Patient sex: M
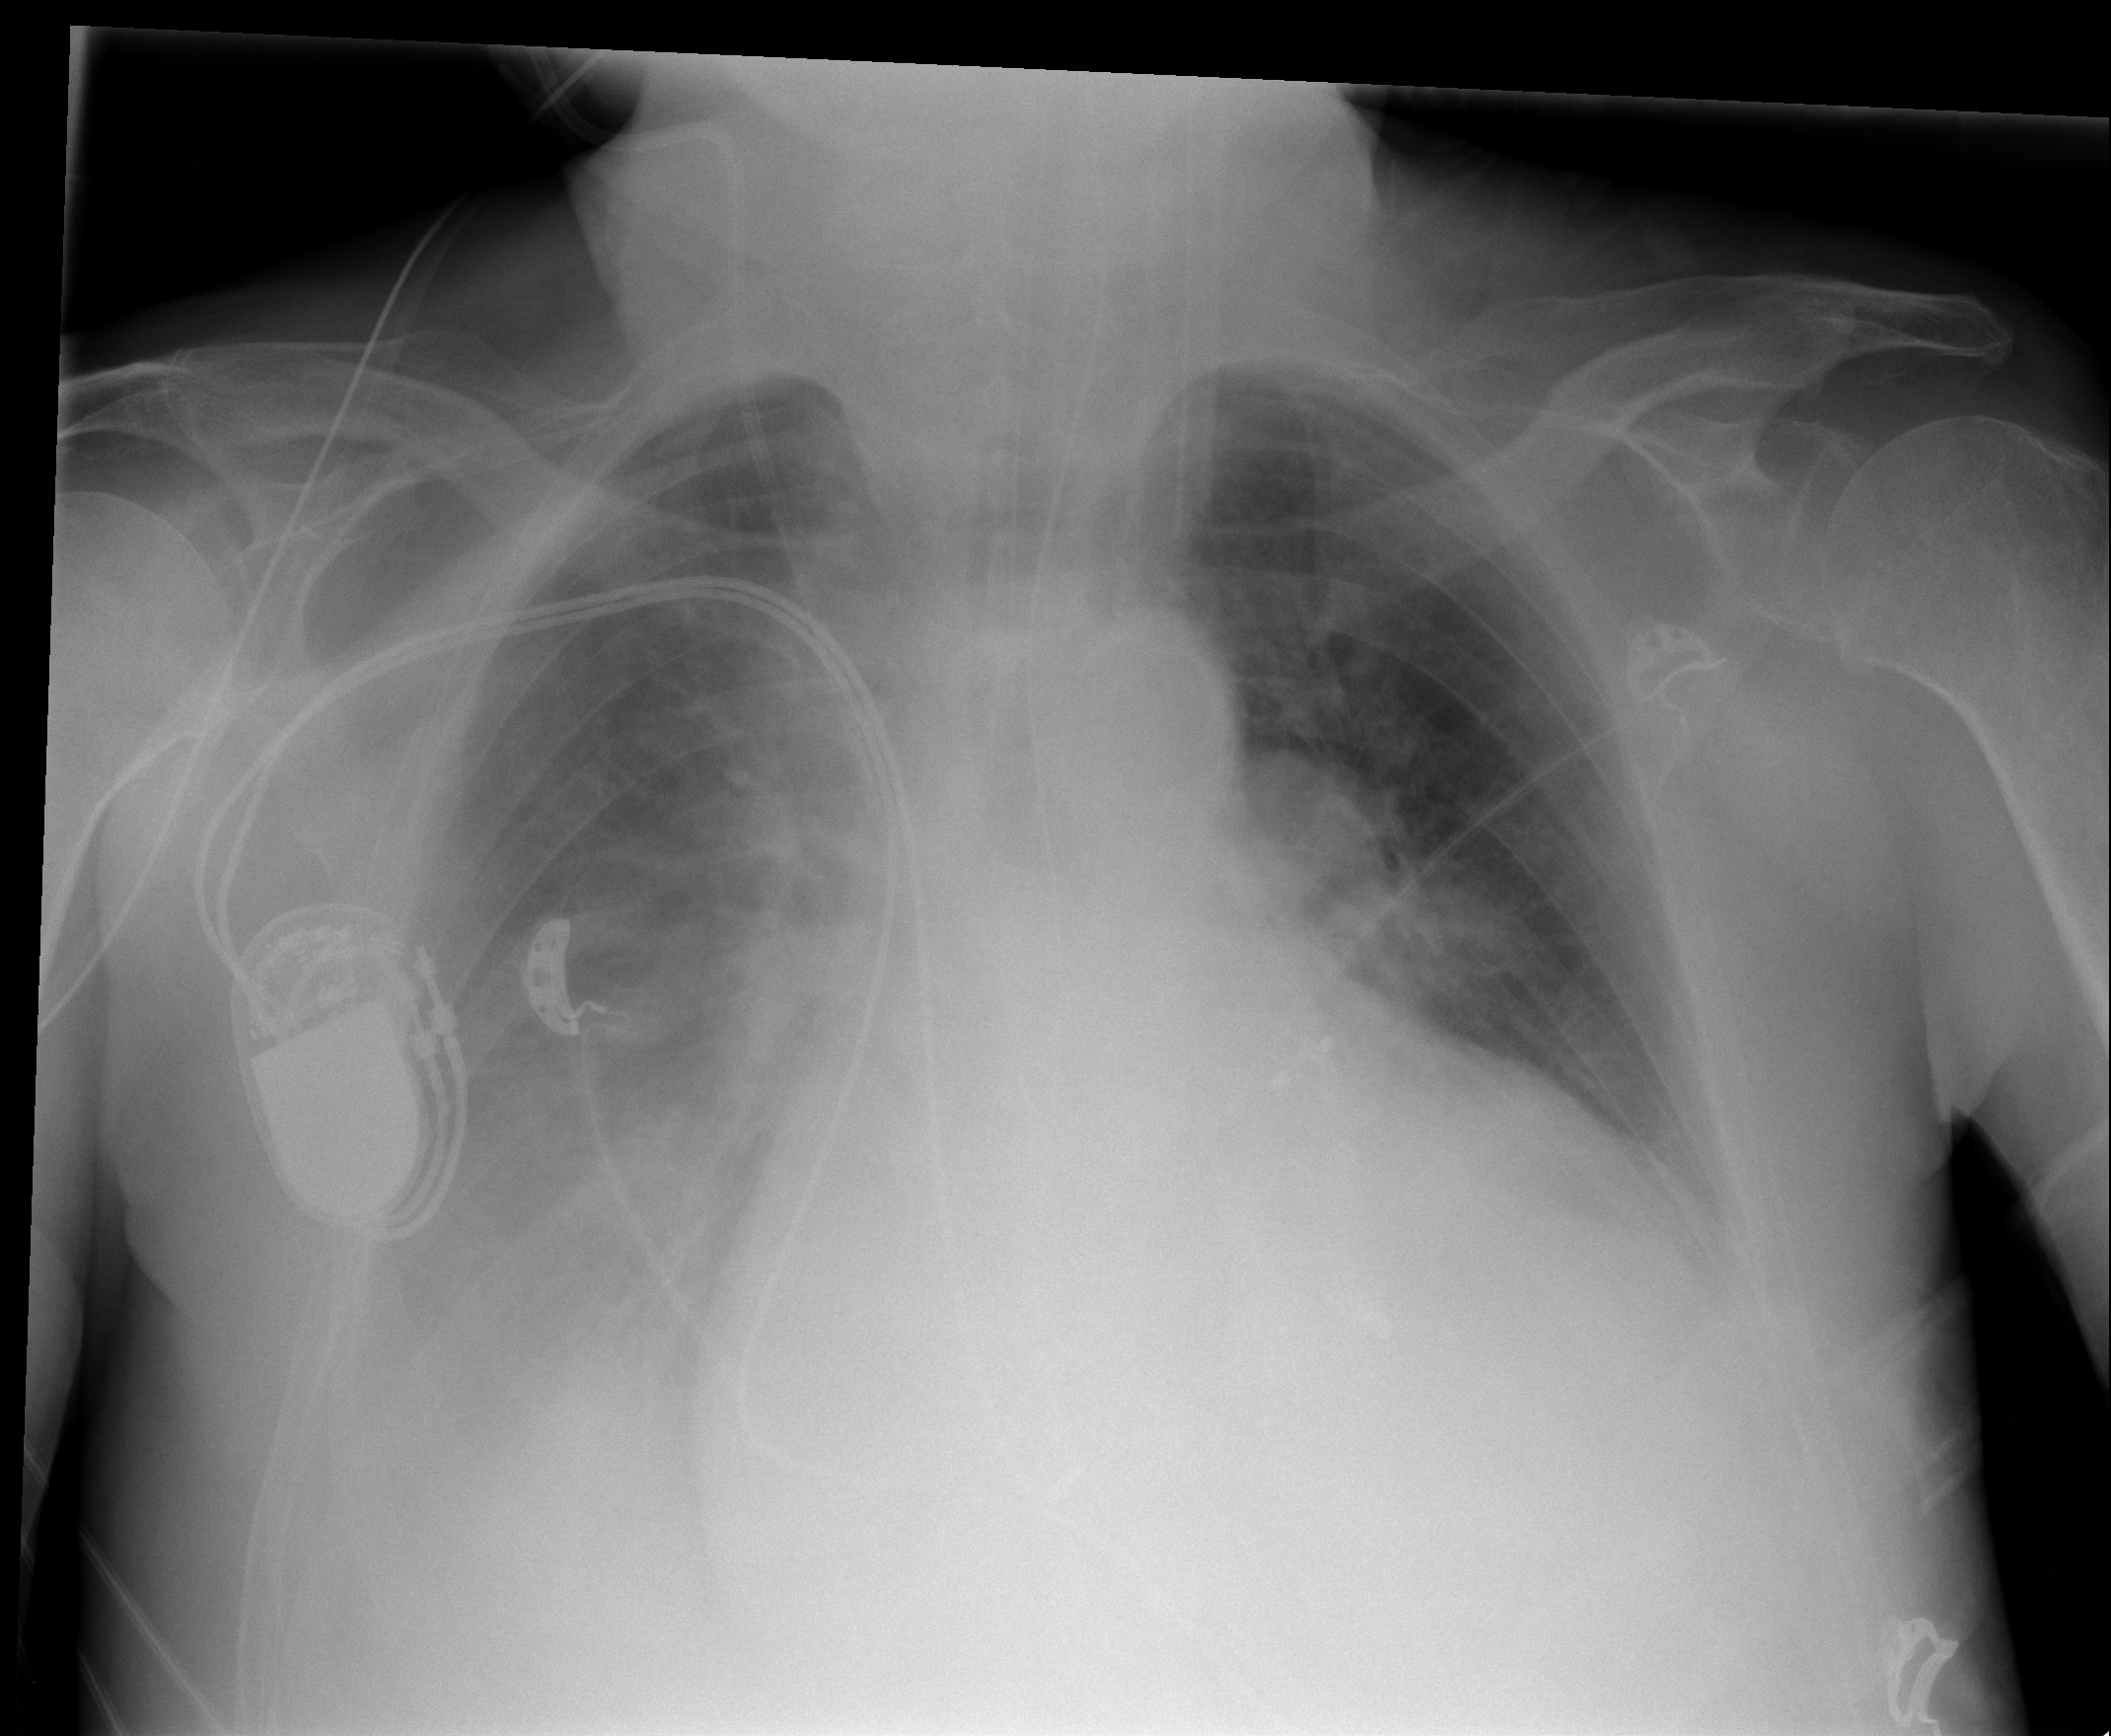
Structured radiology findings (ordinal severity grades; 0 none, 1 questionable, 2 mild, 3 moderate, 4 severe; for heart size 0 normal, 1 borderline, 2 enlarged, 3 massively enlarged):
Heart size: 3
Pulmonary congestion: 2
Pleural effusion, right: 3
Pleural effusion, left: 1
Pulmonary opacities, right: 0
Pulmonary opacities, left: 0
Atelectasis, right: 2
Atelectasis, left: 2